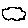
Label: cloud